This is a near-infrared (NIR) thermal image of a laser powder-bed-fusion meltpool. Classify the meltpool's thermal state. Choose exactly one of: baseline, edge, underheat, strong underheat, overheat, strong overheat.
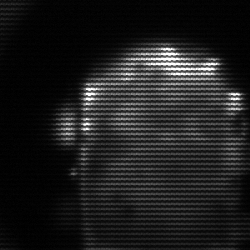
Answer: baseline